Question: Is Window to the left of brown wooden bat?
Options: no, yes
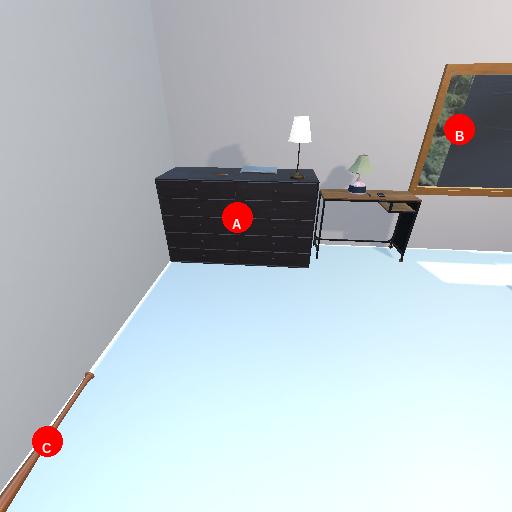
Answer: no